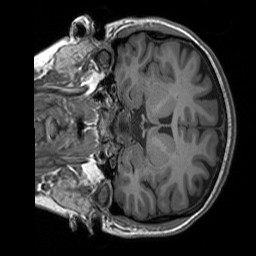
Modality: T1w
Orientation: coronal
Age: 23
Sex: female
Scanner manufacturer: siemens
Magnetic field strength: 3 T
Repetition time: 1.9 s
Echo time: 0.00252 s